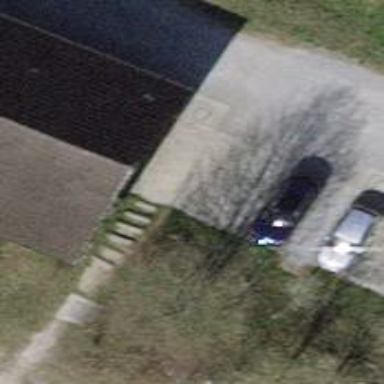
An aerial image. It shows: Dirt road with steps and ramp.